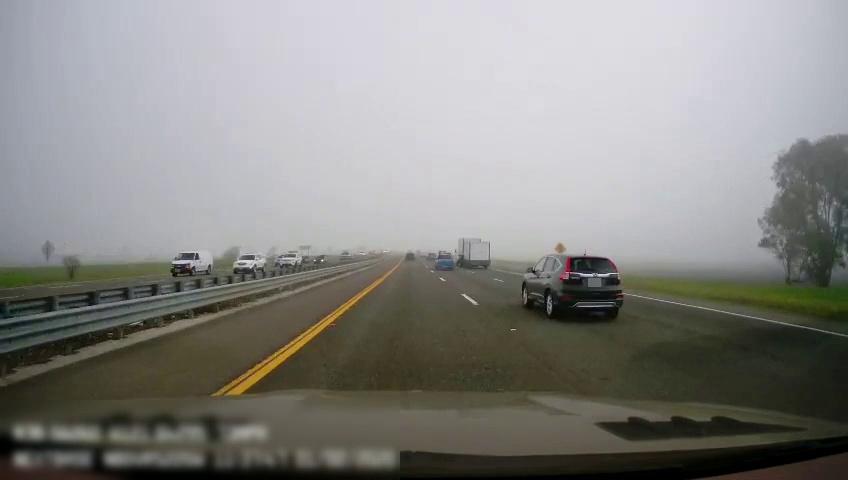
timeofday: Day
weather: Cloudy
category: Drivable Space
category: Drivable Space
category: Vehicles | Van
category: Vehicles | Car
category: Vehicles | Car
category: Vehicles | SUV
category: Vehicles | SUV
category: Vehicles | Car
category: Vehicles | SUV
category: Vehicles | SUV
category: Vehicles | Truck
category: Vehicles | Other LV
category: Vehicles | Truck
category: Vehicles | SUV
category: Vehicles | SUV
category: Lanes | Current Lane
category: Lanes | Current Lane
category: Lanes | Alternate Lane
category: Lanes | Alternate Lane
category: Lanes | Alternate Lane
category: Lanes | Opposite Lane
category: Lanes | Opposite Lane
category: Lanes | Opposite Lane
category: Traffic | Signs
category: Traffic | Signs
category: Traffic | Signs